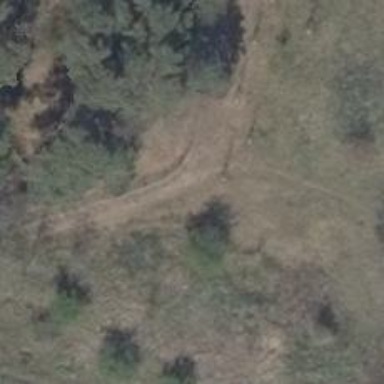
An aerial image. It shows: Path on the ground.